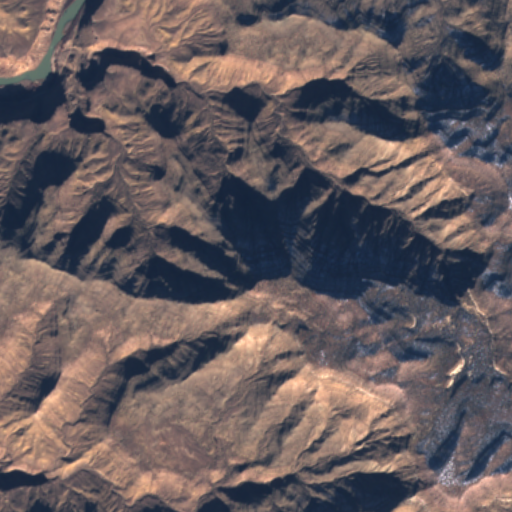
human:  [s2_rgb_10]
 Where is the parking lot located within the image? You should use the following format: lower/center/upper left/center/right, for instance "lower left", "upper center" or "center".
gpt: The parking lot is located in the upper left of the image.
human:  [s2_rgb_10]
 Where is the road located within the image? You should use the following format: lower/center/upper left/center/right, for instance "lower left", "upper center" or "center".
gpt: The road is located in the left of the image.
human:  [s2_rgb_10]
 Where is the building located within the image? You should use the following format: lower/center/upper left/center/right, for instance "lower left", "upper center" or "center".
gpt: The building is located in the lower center of the image.
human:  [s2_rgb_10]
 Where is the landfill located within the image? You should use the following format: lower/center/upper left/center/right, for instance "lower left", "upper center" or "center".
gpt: There is no landfill in the image.